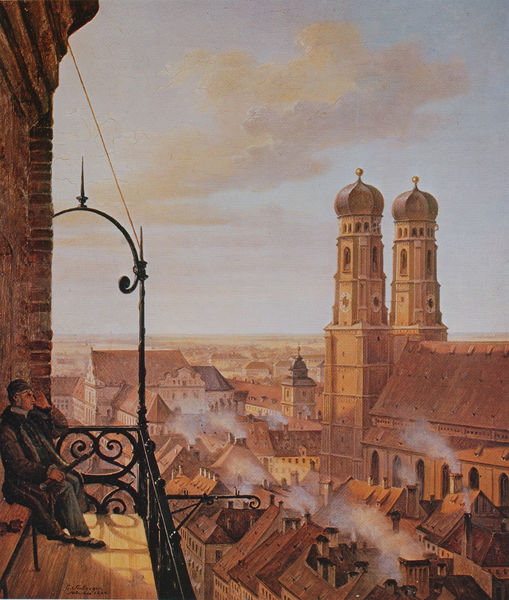
Titel: Blick vom Petersturm auf München
Künstler: Gustav Seeberger
Standort: München
Institution: Städtische Galerie im Lenbachhaus
Schlagwörter: blau, dunkel, gemälde, himmel, mann, schatten, weiß, wolken, gelb, landschaft, ocker, sitzen, stadt, braun, fenster, grau, hell, holz, hut, licht, männer, schwarz, straße, stuhl, terasse, ausblick, blick, dach, haus, rot, schirm, wolke, beige, kappe, wand, architektur, barock, portrait, signatur, ferne, horizont, häuser, sonnenaufgang, brüstung, kirche, qualm, rauch, sonne, mantel, sitzend, paar, spitzen, gotik, kamin, kamine, schornstein, stock, turm, deutschland, aussicht, balkon, ruhe, bogen, fassade, fassaden, italien, vedute, parkett, warm, dächer, mauer, schornsteine, ziegel, farbe, sonnenuntergang, naiv, pause, platz, bank, dielen, arbeiter, rundbogen, kuppel, homme, uhr, metall, geländer, stimmung, betrachtung, aufstützen, abendrot, betrachter, galerie, grosstadt, kirchen, oben, panorama, stadtansicht, melone, eisen, gestänge, schmiedeeisen, denken, bayern, hauswand, kuppeln, türme, zwiebeltürme, münchen, dom, seil, mauerwerk, canne, backenbart, kugel, topografie, hauben, kathedrale, fries, sims, schnörkel, maison, kaulbach, kapelle, mönch, doppelturm, holzbank, wipfel, ciel, paysage, peinture, draht, munich, clocher, ville, bleu, frauenkirche, fraunkirche, ziegelmauer, bogenfenster, luftbild, übersicht, tum, glockentürme, zwillingstürme, innenstadt, odeonsplatz, eglise, peter, balcon, sinnen, grübeln, caiybotskï, constantinoble, häuserdächer, russe, tours, welfen, welfsche, toits, frauenkriche, türmer, fumee, russie, parapluie, personage, münschen, deutschlnad, kirche unserer lieben frau, dachj, däöher, baklon, backenbärte, russi, toitscane